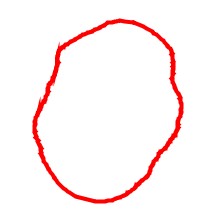
Shape: circle